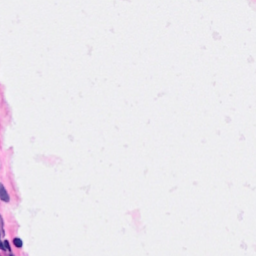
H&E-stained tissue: Breast